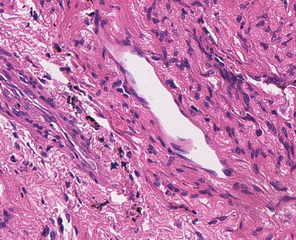
Tumor epithelial tissue: no
Tumor-associated stroma tissue: yes
Normal tissue: no